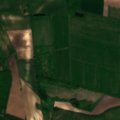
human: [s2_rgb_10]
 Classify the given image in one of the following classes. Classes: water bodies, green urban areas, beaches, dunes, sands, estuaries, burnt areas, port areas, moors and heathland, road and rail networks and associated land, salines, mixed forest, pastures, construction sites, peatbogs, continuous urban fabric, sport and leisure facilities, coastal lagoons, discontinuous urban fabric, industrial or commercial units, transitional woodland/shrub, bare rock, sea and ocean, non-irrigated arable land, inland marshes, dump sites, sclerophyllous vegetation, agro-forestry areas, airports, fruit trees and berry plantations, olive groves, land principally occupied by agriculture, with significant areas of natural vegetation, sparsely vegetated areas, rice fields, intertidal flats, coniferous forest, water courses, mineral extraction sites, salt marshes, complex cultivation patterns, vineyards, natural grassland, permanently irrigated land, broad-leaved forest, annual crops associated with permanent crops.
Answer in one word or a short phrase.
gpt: non-irrigated arable land, land principally occupied by agriculture, with significant areas of natural vegetation, broad-leaved forest